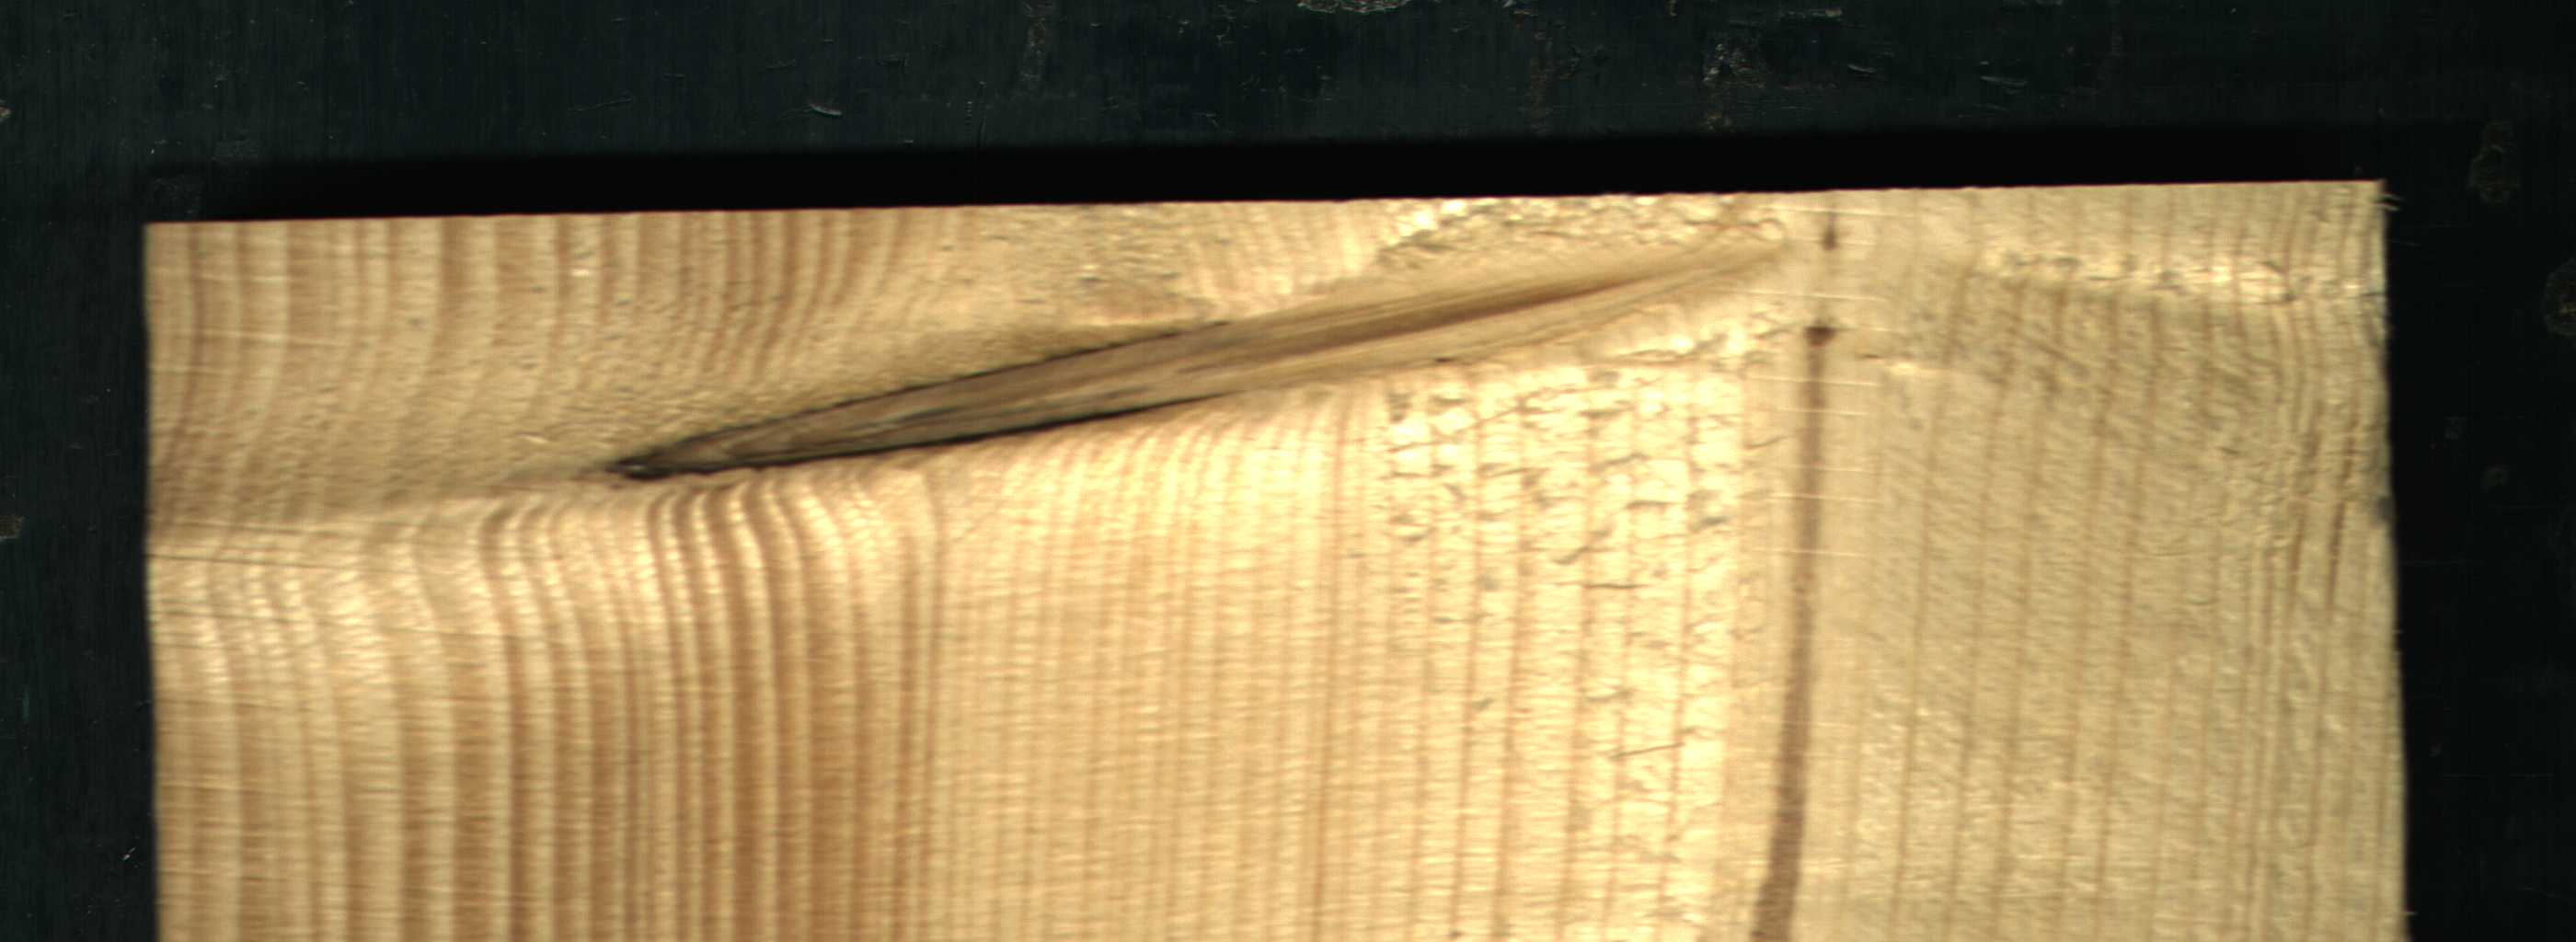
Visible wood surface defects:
Quartzity
Dead_Knot